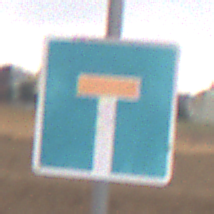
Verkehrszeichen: Sackgasse
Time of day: Midday
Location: Outdoor (RoadRail)
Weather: Overcast
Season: NotSpecified
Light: Natural